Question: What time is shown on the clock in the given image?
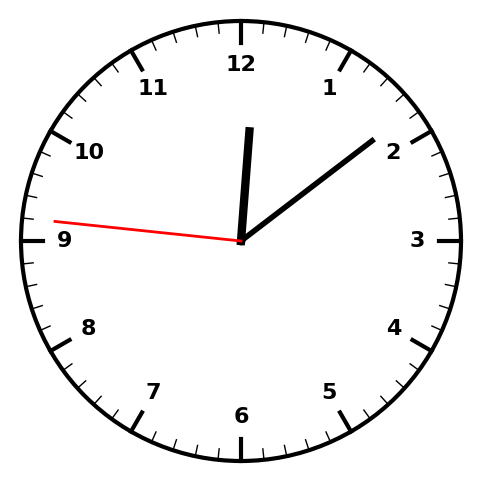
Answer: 12:08:46